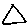
Label: triangle